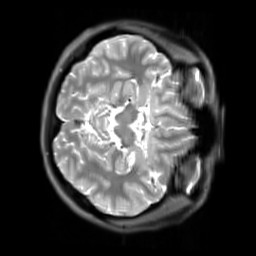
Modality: PDw
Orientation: axial
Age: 22
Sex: female
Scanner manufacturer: siemens
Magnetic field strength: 3 T
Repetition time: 11.88 s
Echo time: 0.014 s